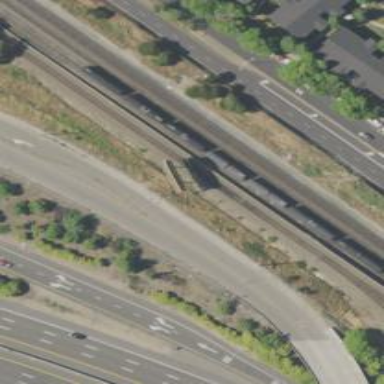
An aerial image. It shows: Railway siding with rails.